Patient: sex F, age 43
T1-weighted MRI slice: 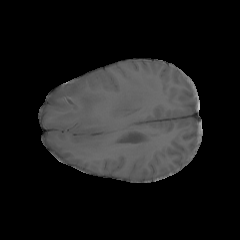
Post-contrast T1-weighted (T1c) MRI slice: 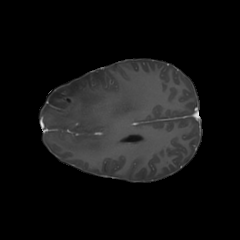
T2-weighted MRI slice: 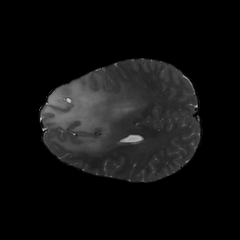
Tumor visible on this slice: yes
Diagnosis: Astrocytoma, IDH-mutant
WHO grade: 3